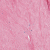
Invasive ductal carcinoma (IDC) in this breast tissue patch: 0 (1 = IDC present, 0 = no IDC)